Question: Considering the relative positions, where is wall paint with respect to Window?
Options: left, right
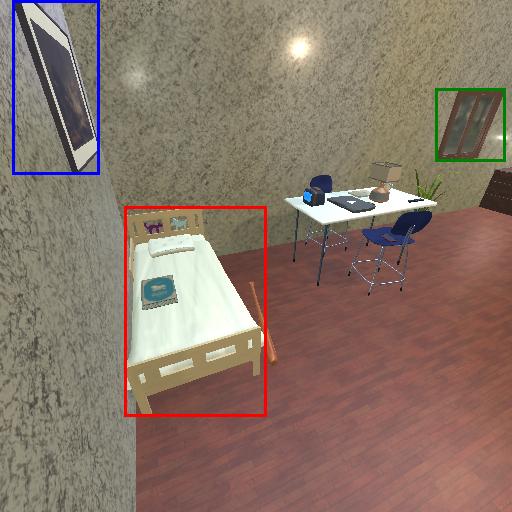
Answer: left